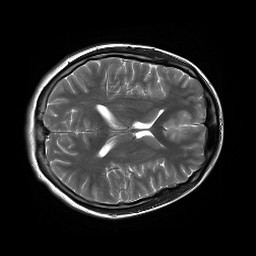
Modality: T2w
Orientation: axial
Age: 19
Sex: female
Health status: healthy
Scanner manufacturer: siemens
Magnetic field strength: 3 T
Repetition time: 4.01 s
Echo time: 0.116 s